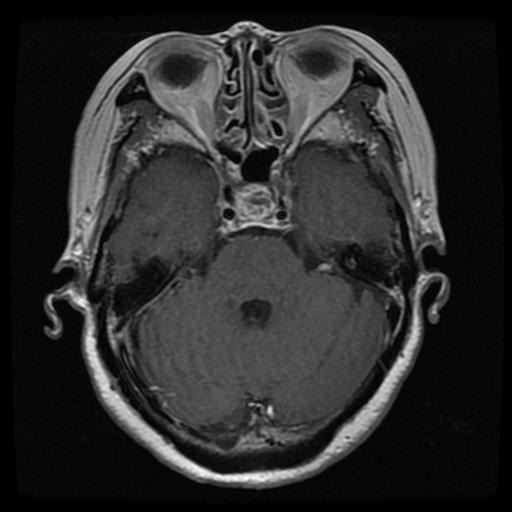
Label: pituitary